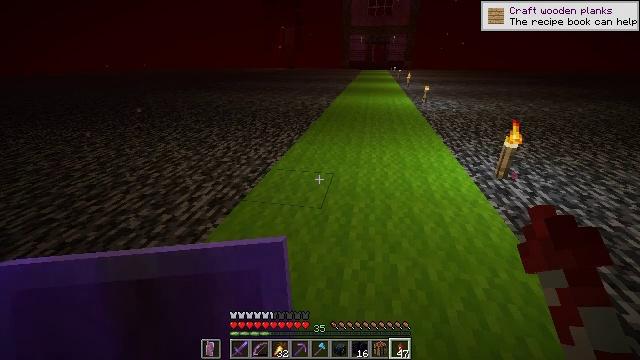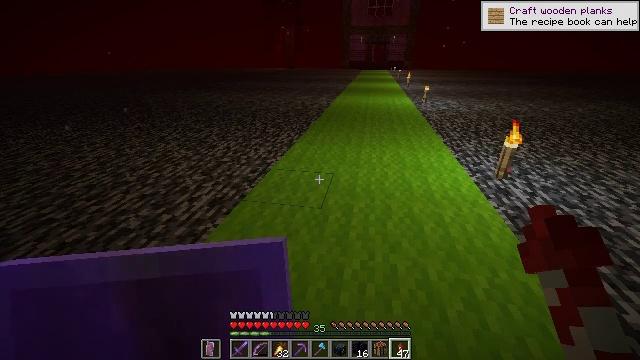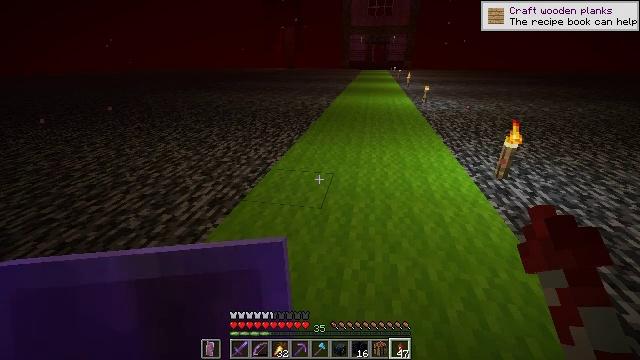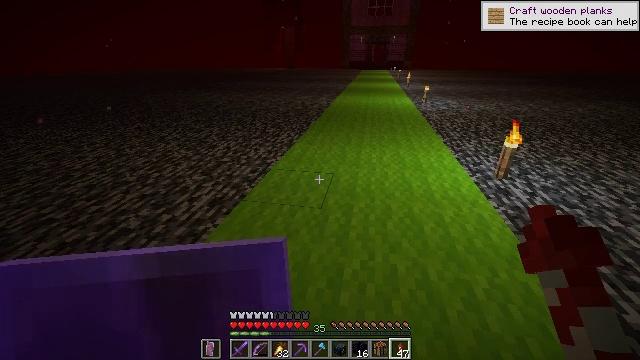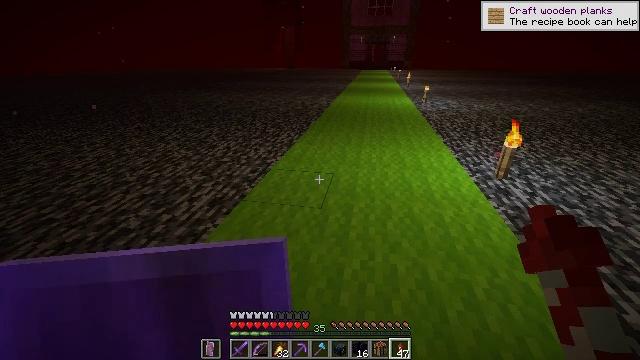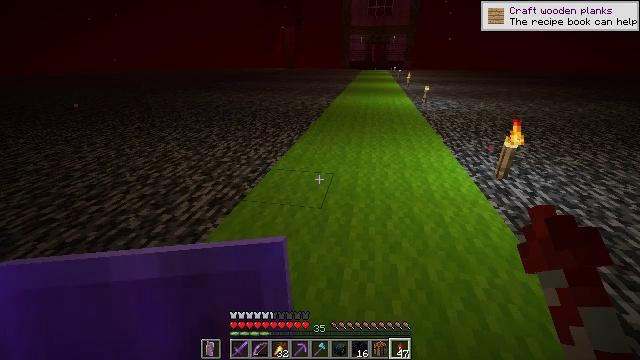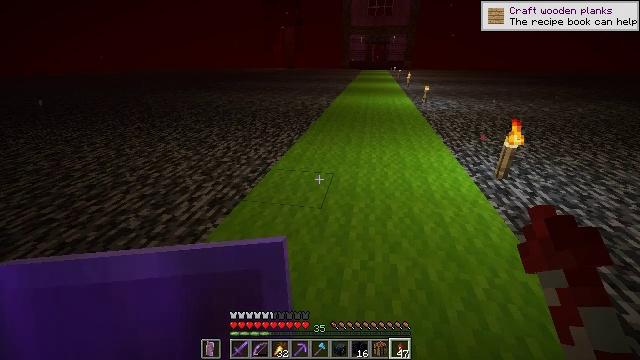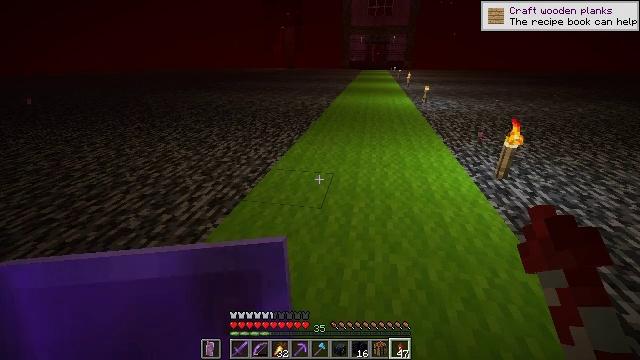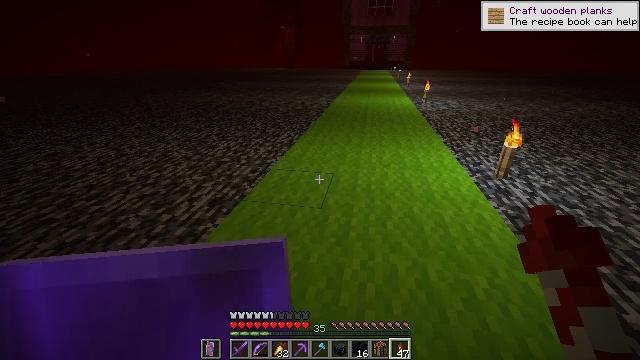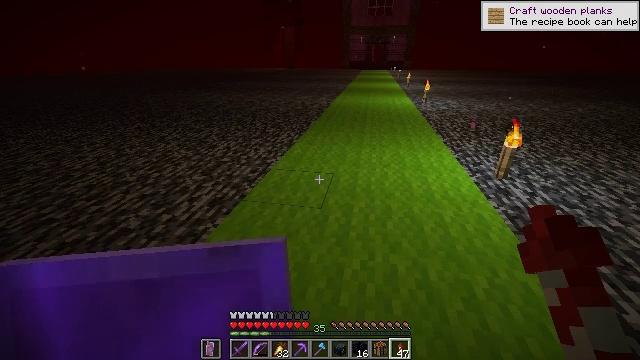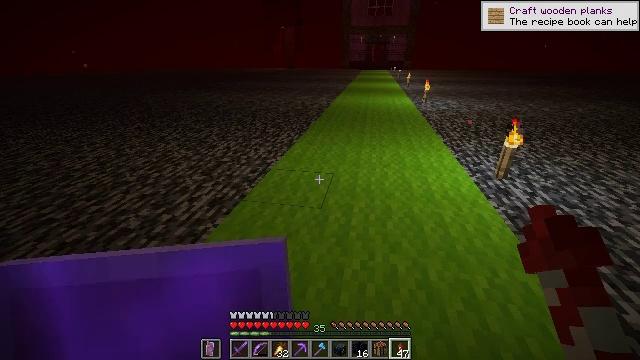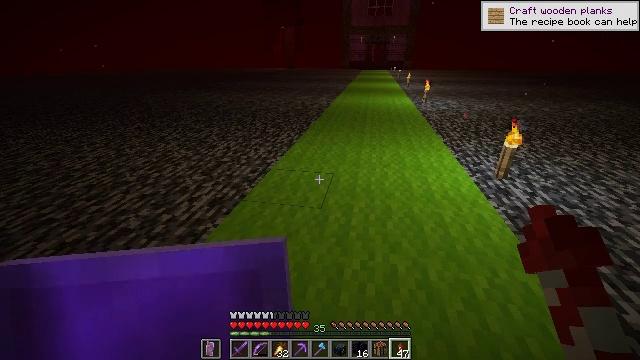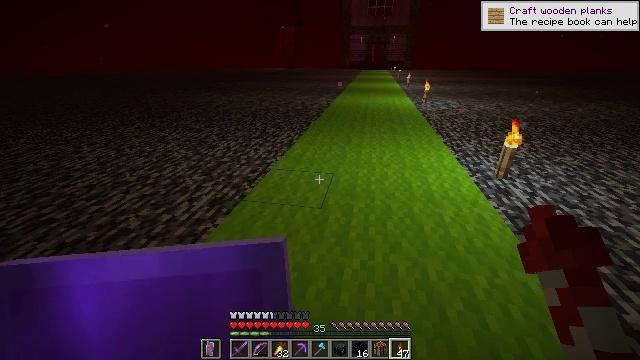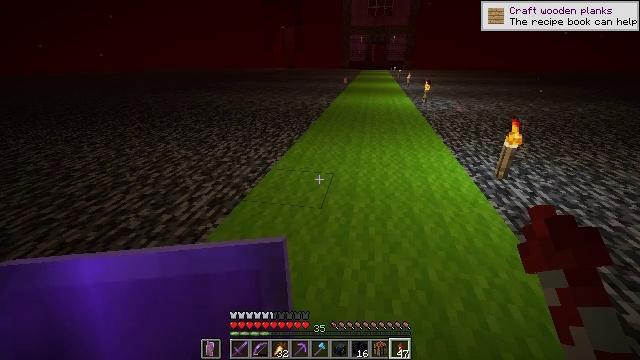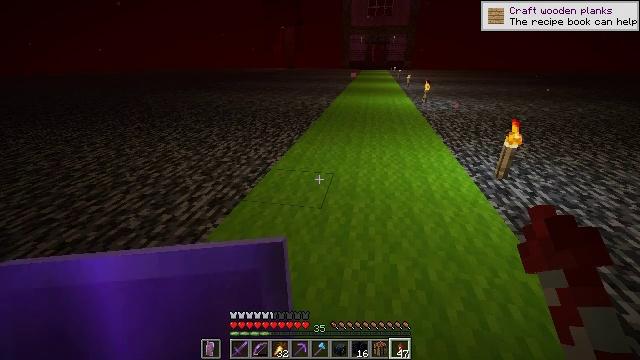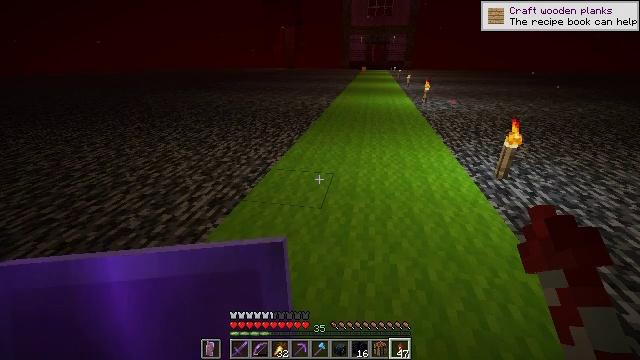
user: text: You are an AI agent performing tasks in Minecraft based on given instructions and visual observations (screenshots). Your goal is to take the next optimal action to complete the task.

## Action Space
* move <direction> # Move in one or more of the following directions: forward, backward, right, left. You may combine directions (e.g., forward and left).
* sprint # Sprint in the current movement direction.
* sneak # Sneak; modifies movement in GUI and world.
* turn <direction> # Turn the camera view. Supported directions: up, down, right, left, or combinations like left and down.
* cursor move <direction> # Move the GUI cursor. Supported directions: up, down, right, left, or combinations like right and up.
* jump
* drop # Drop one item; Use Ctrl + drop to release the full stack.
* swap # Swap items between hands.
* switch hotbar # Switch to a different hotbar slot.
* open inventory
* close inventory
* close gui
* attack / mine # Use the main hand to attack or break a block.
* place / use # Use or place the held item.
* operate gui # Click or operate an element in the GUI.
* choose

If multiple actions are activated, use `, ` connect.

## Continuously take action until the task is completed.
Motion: motion action
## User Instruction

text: Make a light gray carpet with wool.
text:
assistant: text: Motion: attack / mine
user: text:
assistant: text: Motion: attack / mine
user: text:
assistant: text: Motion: attack / mine
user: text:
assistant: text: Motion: attack / mine
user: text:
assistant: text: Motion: attack / mine
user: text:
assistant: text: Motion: attack / mine
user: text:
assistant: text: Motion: attack / mine
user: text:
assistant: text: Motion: attack / mine
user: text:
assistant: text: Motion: attack / mine
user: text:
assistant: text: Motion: attack / mine
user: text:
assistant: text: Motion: attack / mine
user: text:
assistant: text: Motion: attack / mine
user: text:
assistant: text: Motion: attack / mine
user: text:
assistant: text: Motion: attack / mine
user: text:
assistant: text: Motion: attack / mine
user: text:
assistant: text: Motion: attack / mine
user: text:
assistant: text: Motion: attack / mine
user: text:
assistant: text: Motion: attack / mine
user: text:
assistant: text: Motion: attack / mine
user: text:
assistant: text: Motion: attack / mine
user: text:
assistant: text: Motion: attack / mine
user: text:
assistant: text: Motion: attack / mine
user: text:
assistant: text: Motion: attack / mine
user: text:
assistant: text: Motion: attack / mine
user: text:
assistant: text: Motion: attack / mine
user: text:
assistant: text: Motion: attack / mine
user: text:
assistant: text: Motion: attack / mine
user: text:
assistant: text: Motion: attack / mine
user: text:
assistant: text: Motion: attack / mine
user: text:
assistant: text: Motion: attack / mine